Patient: sex F, age 68
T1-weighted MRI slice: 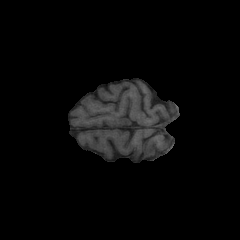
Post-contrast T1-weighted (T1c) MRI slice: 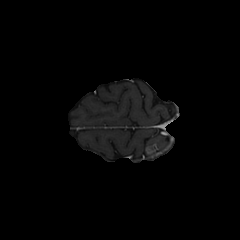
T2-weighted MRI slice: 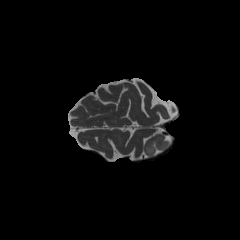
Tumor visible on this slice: yes
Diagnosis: Glioblastoma, IDH-wildtype
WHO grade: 4